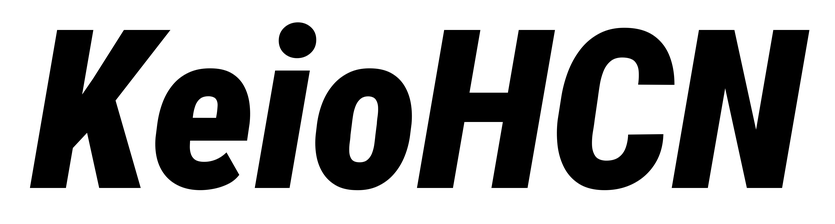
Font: Roboto-Italic_Condensed_Black_Italic